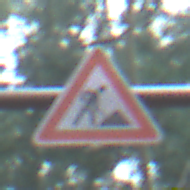
Verkehrszeichen: Arbeitsstelle
Umgebung: Outdoor, Nature
Tageszeit: SunriseSunset
Wetter: NotSpecified
Licht: Natural
Jahreszeit: Autumn
Kontrast: MediumContrast